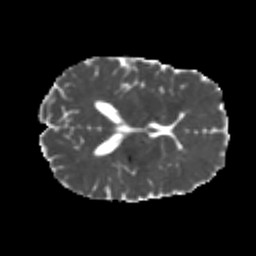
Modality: MD
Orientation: axial
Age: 23
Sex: male
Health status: healthy
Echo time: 0.074 s